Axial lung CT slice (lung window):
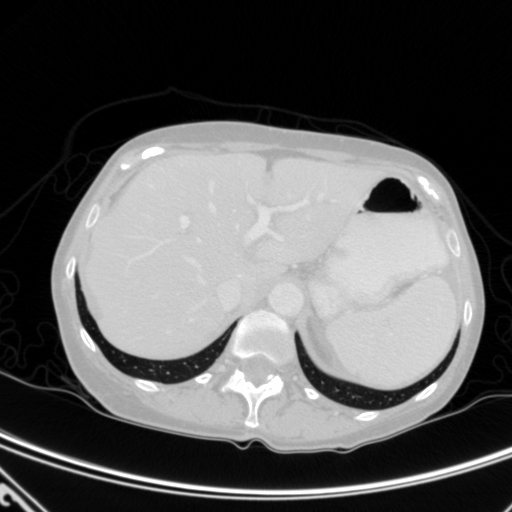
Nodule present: no